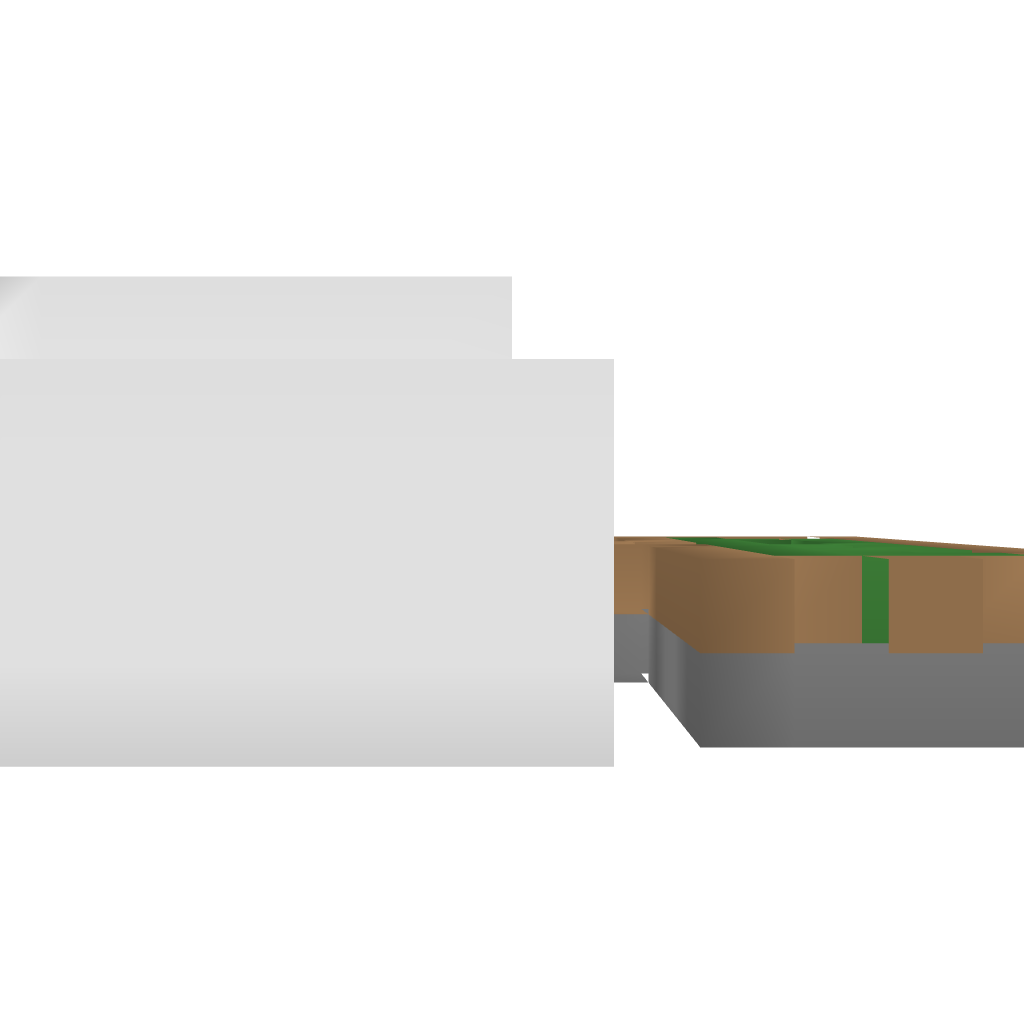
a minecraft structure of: A little small house from glass blocked no roof